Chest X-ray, PA view. Patient: 29 years old, sex F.
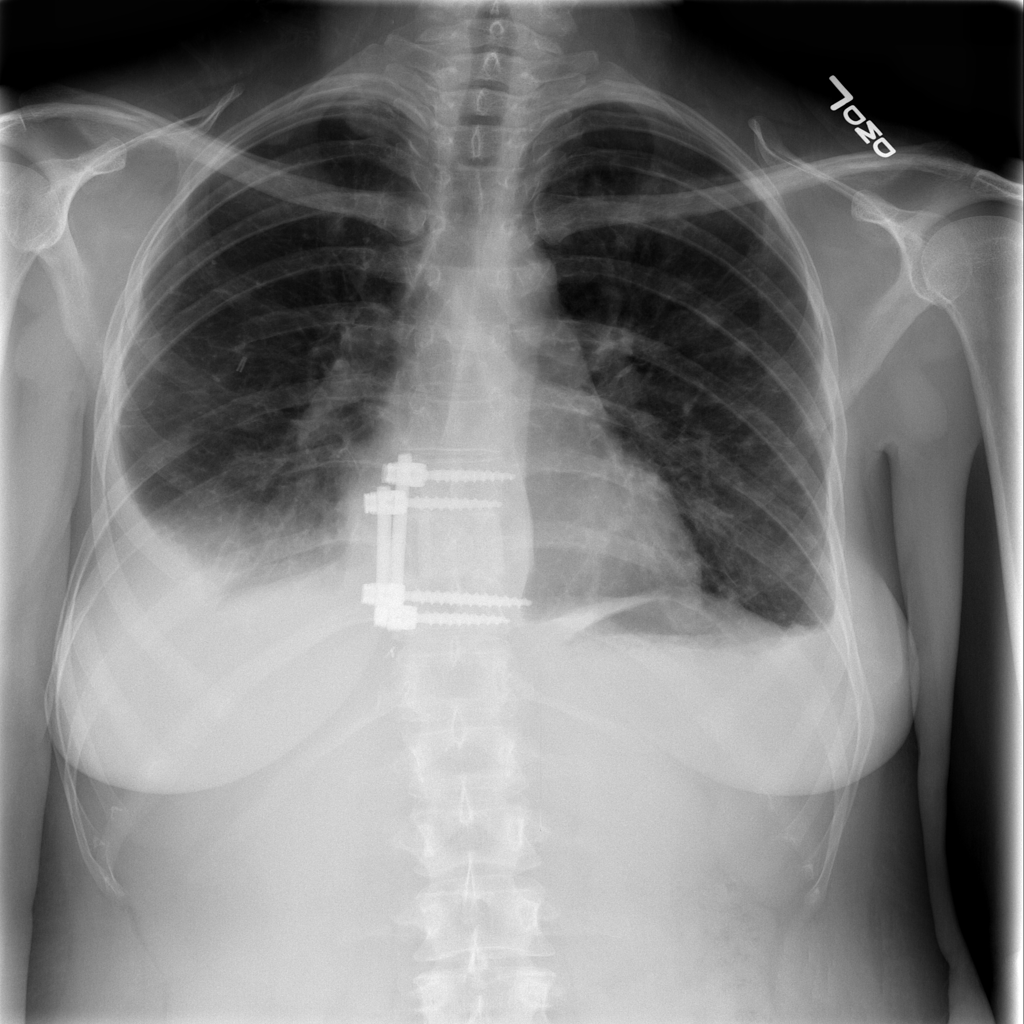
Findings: Effusion, Infiltration